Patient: sex F, age 60
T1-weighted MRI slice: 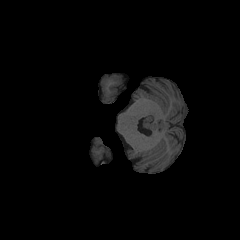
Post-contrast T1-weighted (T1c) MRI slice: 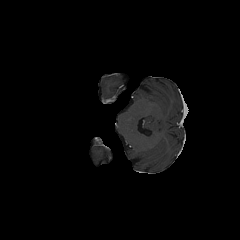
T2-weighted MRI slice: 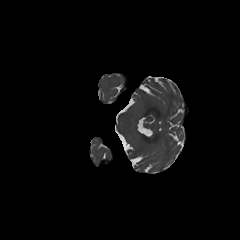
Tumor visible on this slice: no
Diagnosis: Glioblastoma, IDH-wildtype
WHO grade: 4